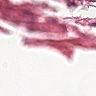
Metastatic tissue present: no